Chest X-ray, PA view. Patient: 55 years old, sex M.
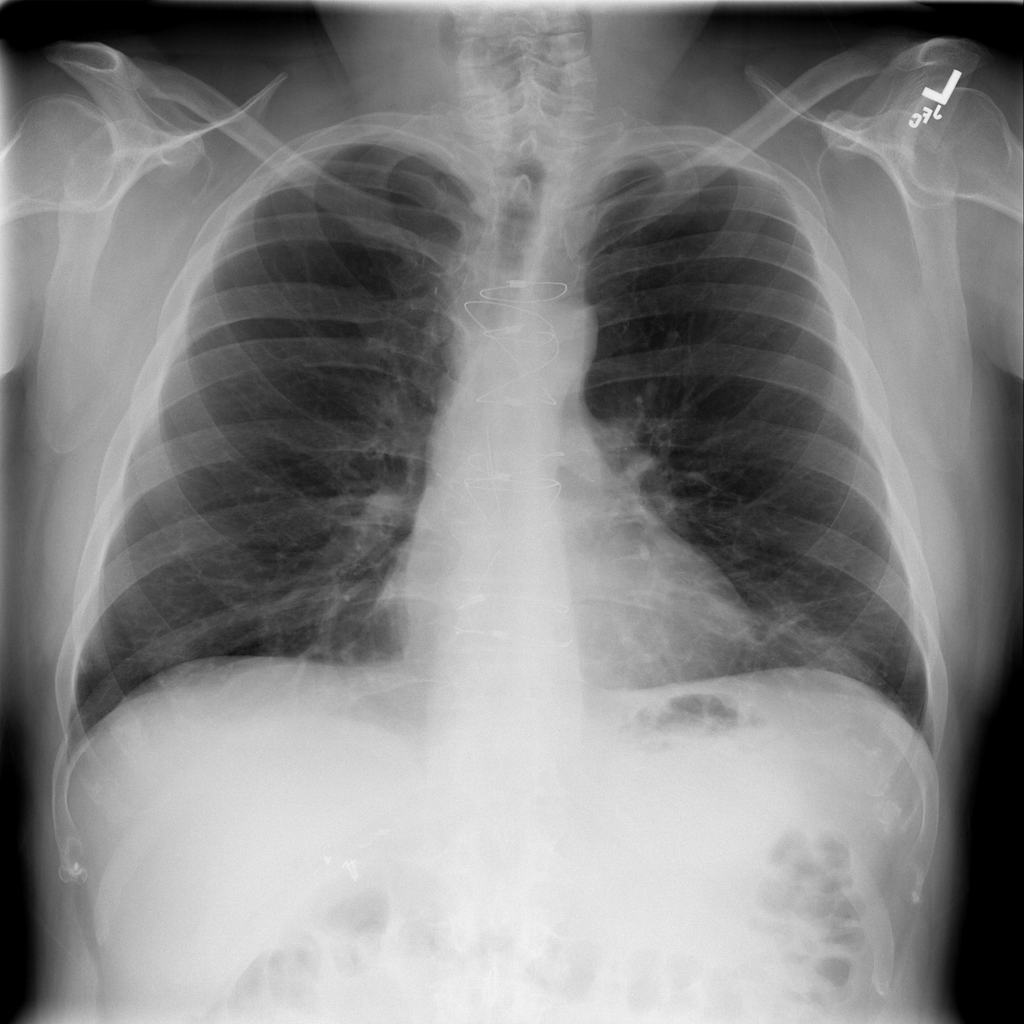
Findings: No Finding